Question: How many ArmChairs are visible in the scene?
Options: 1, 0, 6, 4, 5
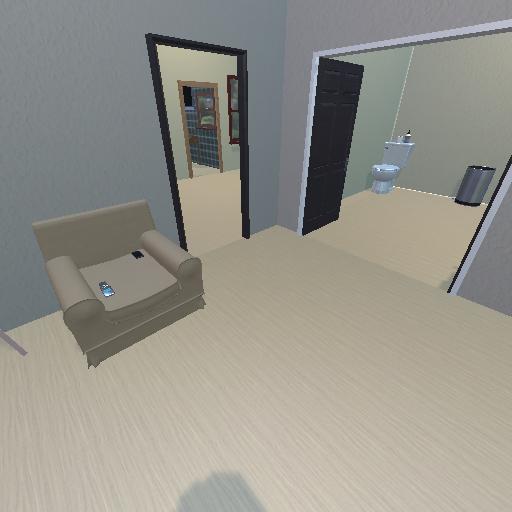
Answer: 1